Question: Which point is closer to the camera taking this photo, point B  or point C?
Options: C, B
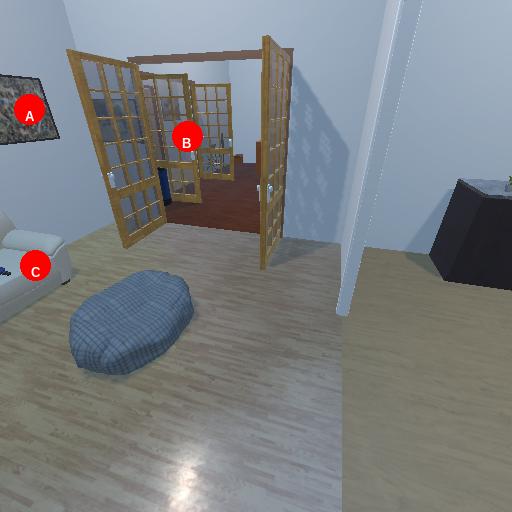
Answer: C